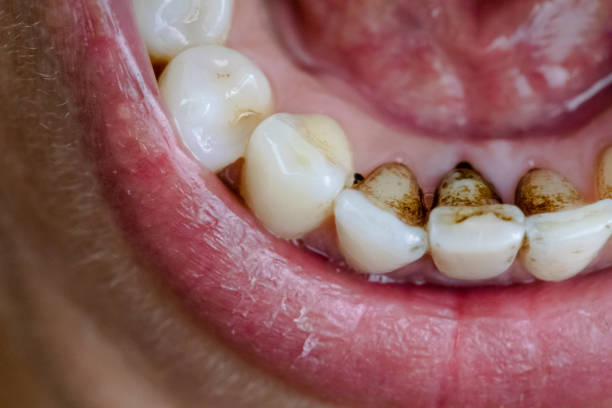
Condition: Calculus